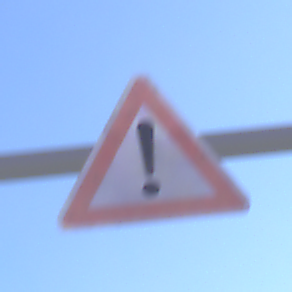
Verkehrszeichen: Gefahrenstelle
Umgebung: Outdoor, Nature
Tageszeit: MorningAfternoon
Wetter: PartlyCloudy
Licht: Natural
Jahreszeit: NotSpecified
Kontrast: HighContrast